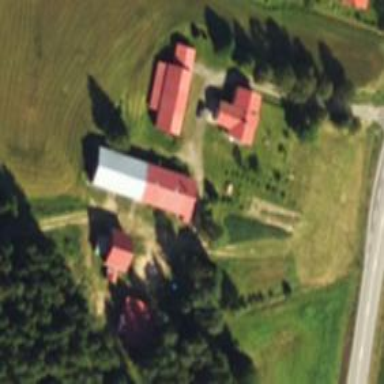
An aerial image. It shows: Farmyard area.